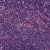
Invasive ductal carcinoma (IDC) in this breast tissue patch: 0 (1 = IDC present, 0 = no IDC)